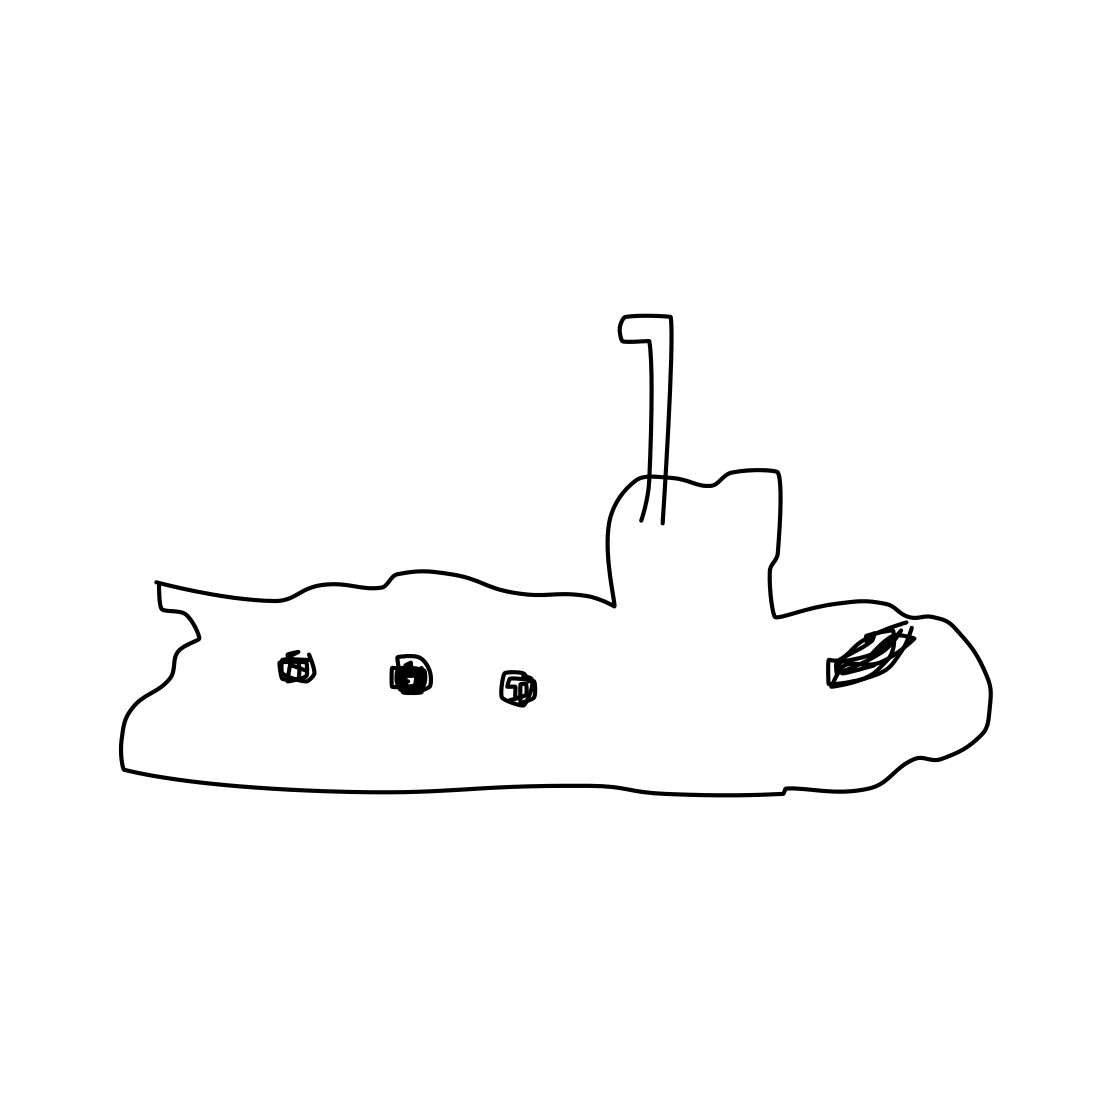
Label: submarine